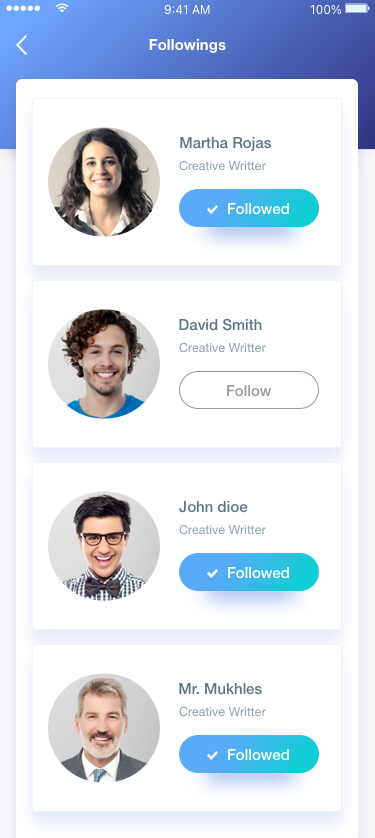
Text in this UI design:
Followings
Martha Rojas
Founder at Google
David Smith
Creative writter
Jhon dioe
Student
Mr. Mukhles
Director at Airbnb
Serena Gomej
Content writter
Adam Weil
Marketing manager
Rihana Joie
Creative writter
Kelly J. Joseph
CEO at Global Business
Mr. Mukhles
Director at Airbnb
Martha Rojas
Creative Writter
Followed
David Smith
Creative Writter
Follow
John dioe
Creative Writter
Followed
Mr. Mukhles
Creative Writter
Followed